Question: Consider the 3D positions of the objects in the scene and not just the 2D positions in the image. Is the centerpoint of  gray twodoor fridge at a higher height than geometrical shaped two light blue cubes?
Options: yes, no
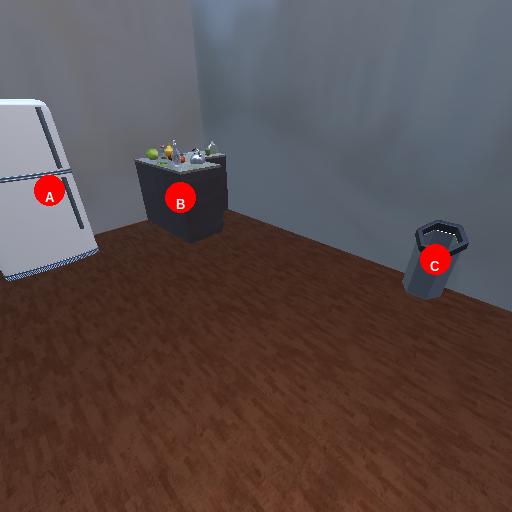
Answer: yes